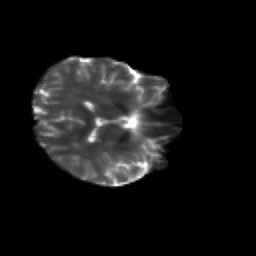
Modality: T2w
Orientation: axial
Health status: healthy
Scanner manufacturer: siemens
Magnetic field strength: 3 T
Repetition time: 12 s
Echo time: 0.092 s